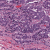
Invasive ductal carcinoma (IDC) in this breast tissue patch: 1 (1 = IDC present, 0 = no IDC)